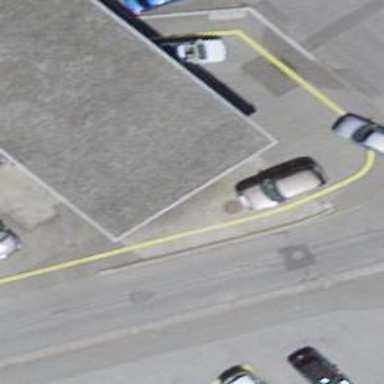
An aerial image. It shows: Car repair shop.